Question: Created an excel field that does a lookup across a row and returns the min value

What id like to do in the next cell along is add a formula that tells me what Heading is the lowest as well. So it would say Value 4.
Haven't been able to work out a way to do it.
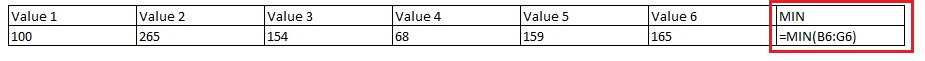
Answer: you can use 'INDEX'
Either in the next cell '=INDEX(B5:G6,1,MATCH(H6,B6:G6,0))'
or nest it
'INDEX(B5:G6,1,MATCH(MIN(B6:G6),B6:G6,0))'